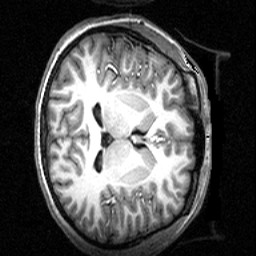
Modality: T1w
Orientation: axial
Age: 24
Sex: female